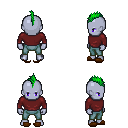
a pixel art fantasy rpg character, male body template, dark elf, purple skin, maroon long-sleeve shirt, teal pants, green mohawk hairstyle, brown slippers, four views (front, back, left, right), 2x2 character sprite sheet, small pixel art, hard edges, no anti-aliasing